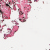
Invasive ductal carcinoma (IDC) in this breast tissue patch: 0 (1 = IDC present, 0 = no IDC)